Question: I make a table with multiline cell, it worked fine, but I want to change the color of a single row after making specific colomns muliline cell, not the color of the whole colomn. How can i do that?
here is an image after making colomn 2 multiline cell, but the whole colomn become white

this is what i did :
'''
jTable1.getColumnModel().getColumn(1).setCellRenderer( new TextAreaRenderer2());
String test = "sunday
monday ";
jTable1.getModel().setValueAt(test, 0, 3);
jTable1.getModel().setValueAt(test, 0, 1);
jTable1.getModel().setValueAt(test, 0, 2);
'''
and this is TextAreaRenderer2 class :
'''
public class TextAreaRenderer2 extends JTextArea
implements TableCellRenderer {
public TextAreaRenderer2() {
Font font = new Font("Aparajita", Font.BOLD + Font.ITALIC, 16);
setLineWrap(true);
setWrapStyleWord(true);
setBackground(Color.yellow);
setBorder(BorderFactory.createEmptyBorder());
setFont(font);
}
@Override
public Component getTableCellRendererComponent(JTable jTable,
Object obj, boolean isSelected, boolean hasFocus, int row,
int column) {
setText((String)obj);
setBackground(Color.WHITE);
return this;
}
}
'''
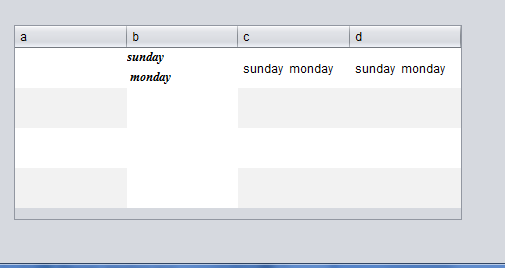
Answer: In your 'TableAreaRenderer2' class, in the 'getTableCellRendererComponent' method you should set the background color based on the row. Something like this:
'''
if (row % 6 < 3) {
setBackground(Color.LIGHT_GRAY);
} else {
setBackground(Color.WHITE);
}
'''
The above code will make 3 rows light gray the next 3 white and repeat the same pattern.